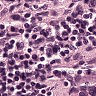
Metastatic tissue present: no